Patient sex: M
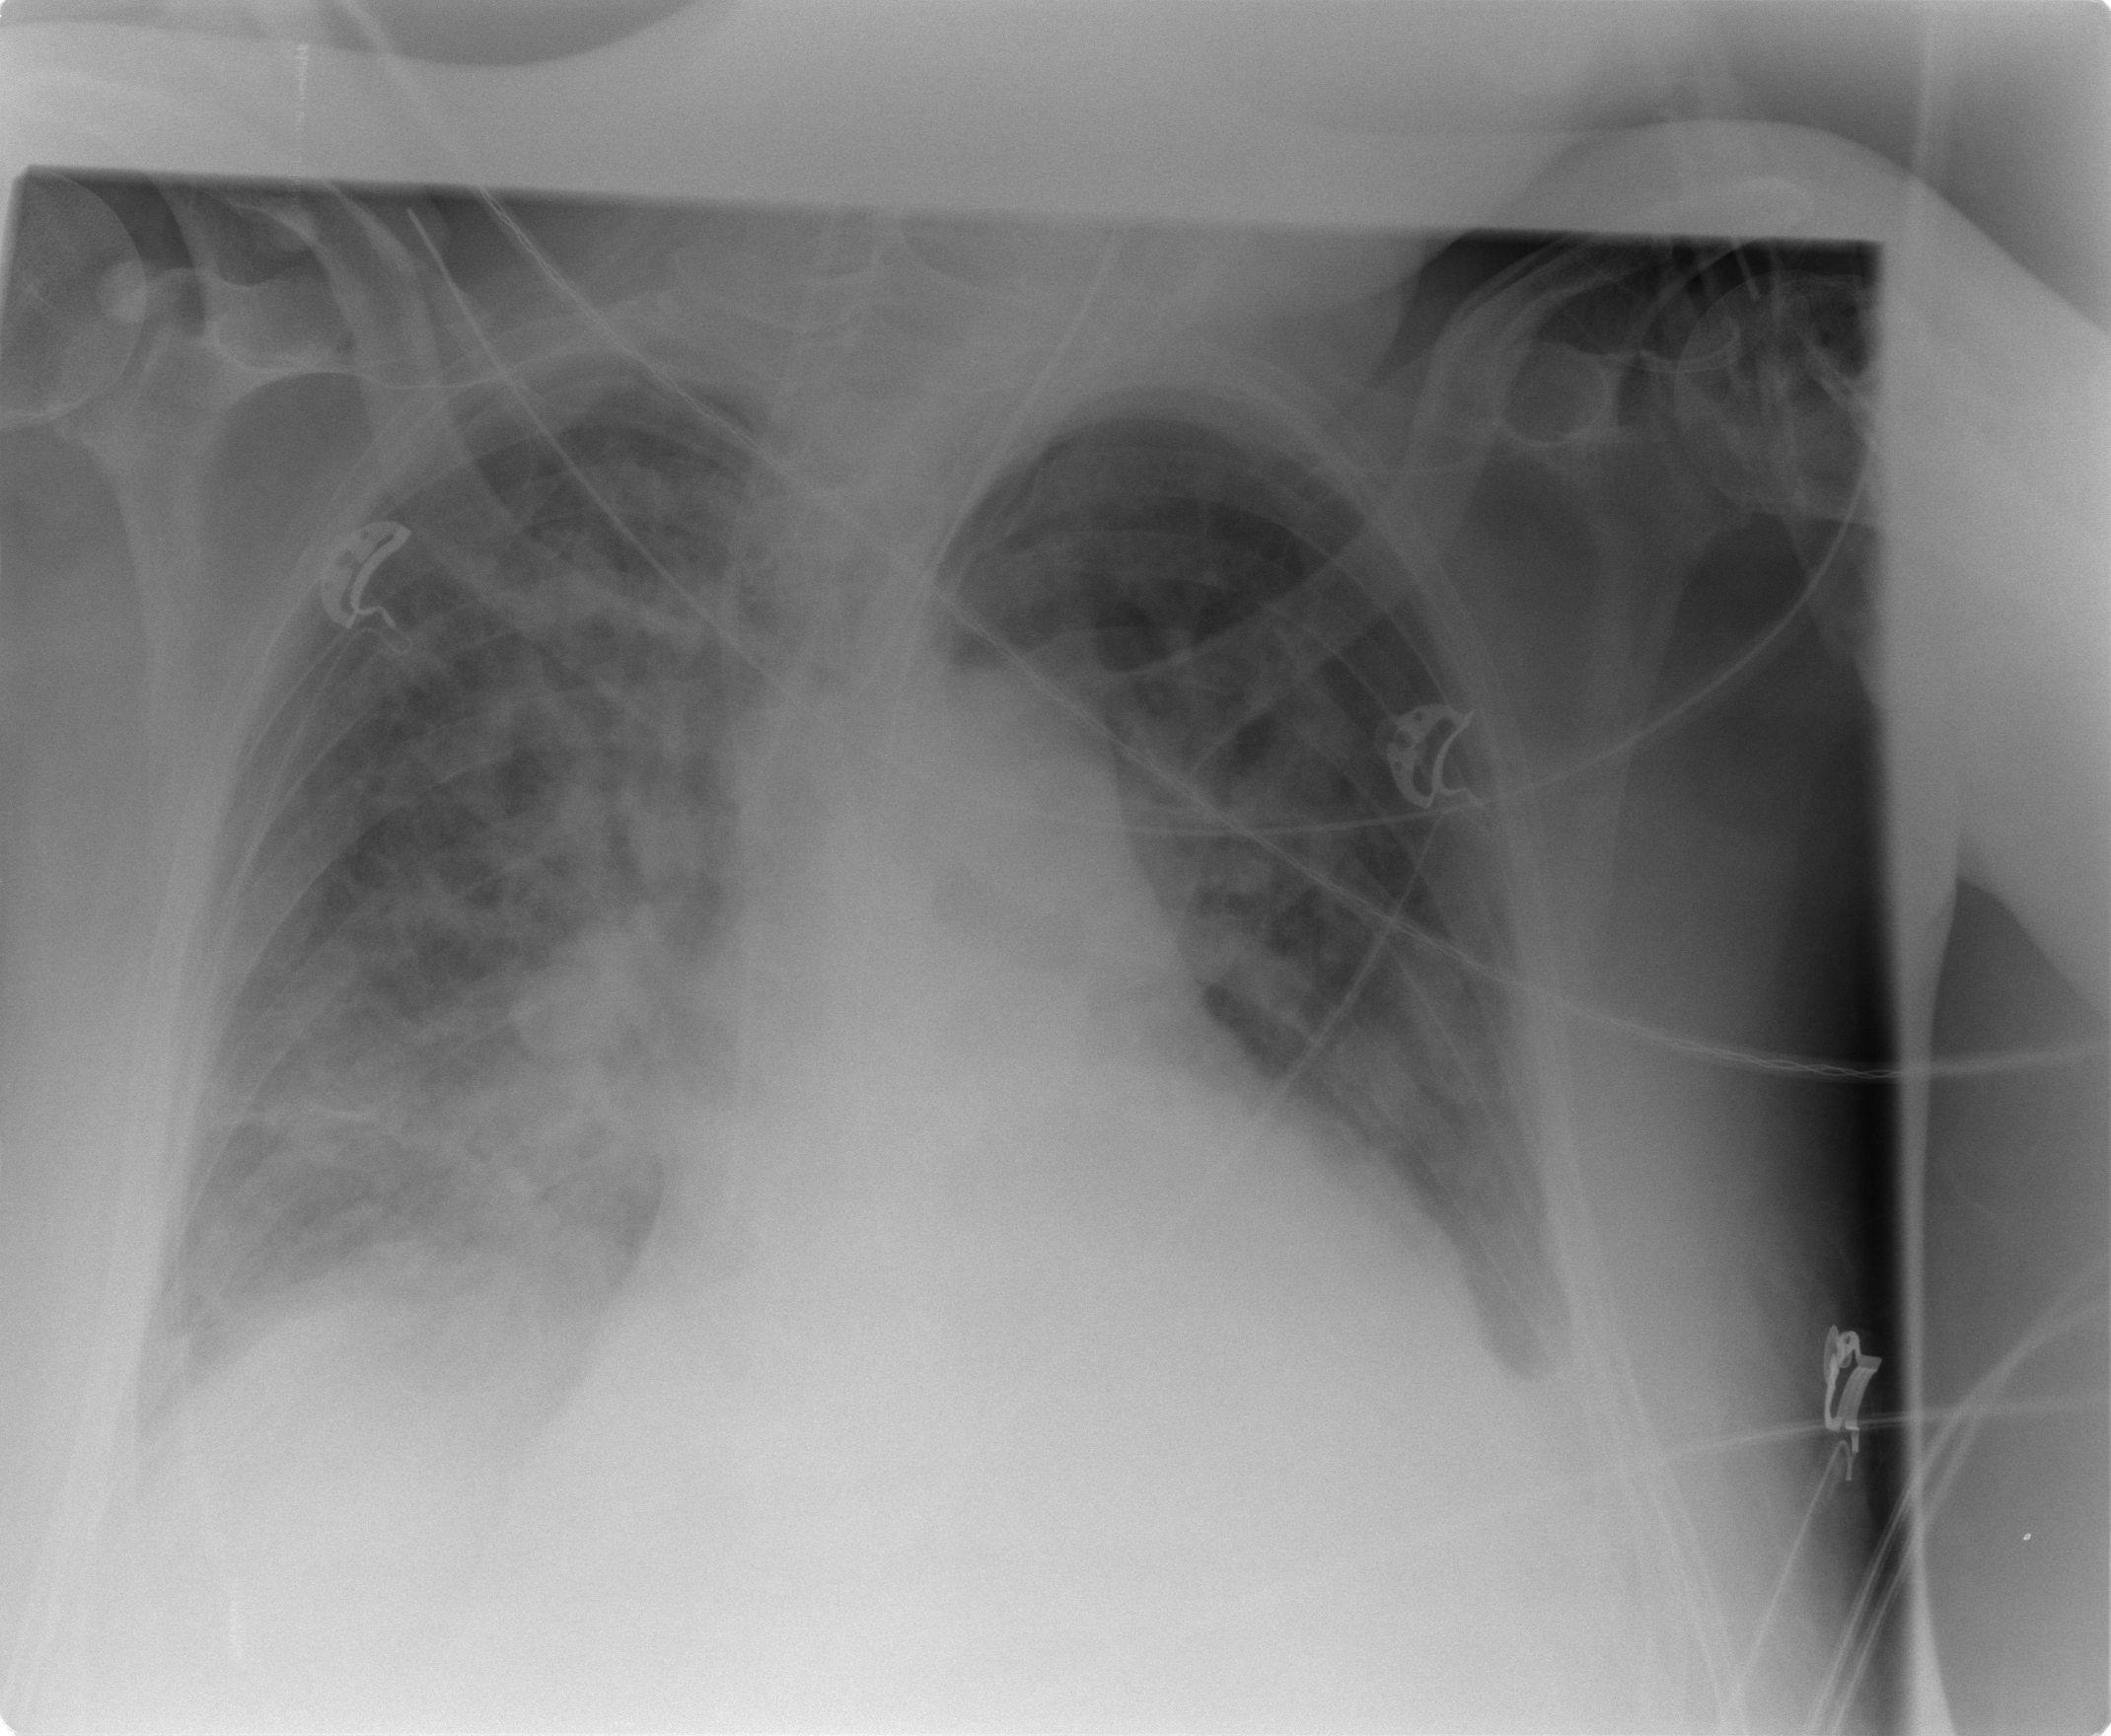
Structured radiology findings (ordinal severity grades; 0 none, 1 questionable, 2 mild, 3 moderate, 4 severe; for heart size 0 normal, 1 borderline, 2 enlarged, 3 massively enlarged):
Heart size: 2
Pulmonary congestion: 0
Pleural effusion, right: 1
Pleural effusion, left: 2
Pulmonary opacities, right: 3
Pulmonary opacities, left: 3
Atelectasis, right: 2
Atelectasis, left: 2